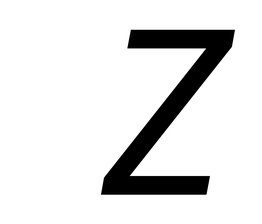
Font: Poppins-Italic